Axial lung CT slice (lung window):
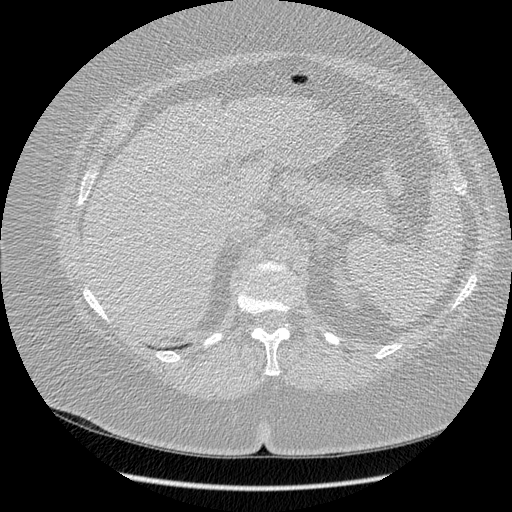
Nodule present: no